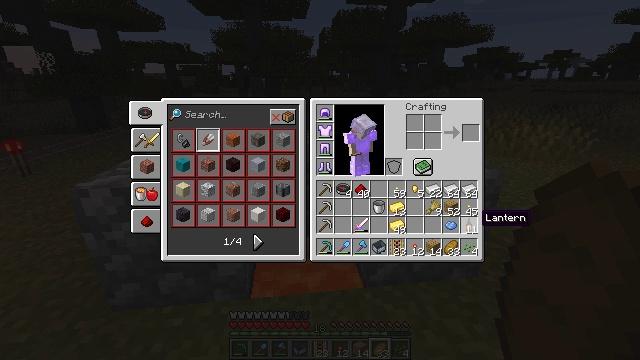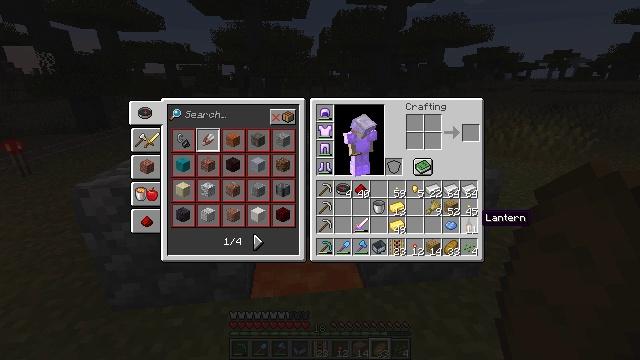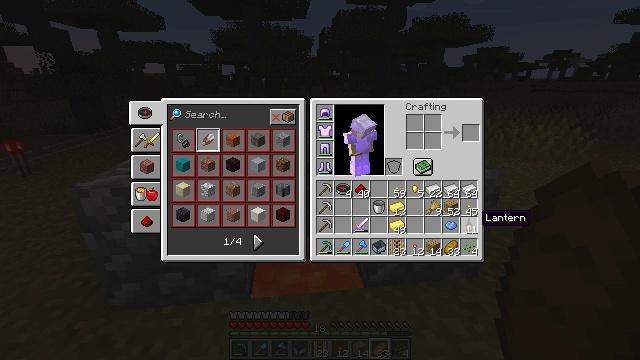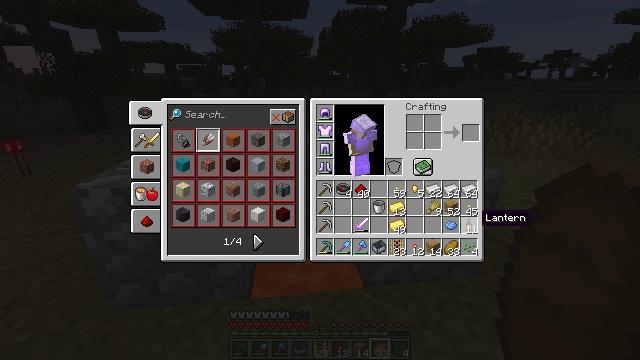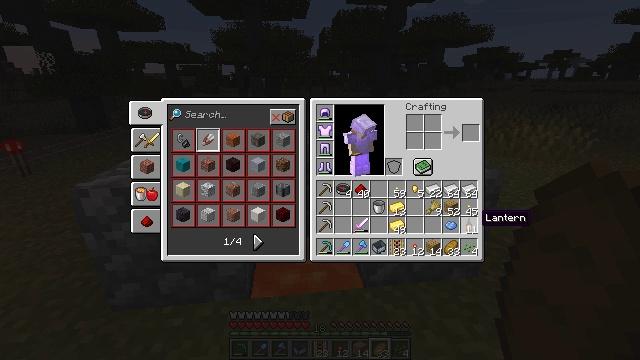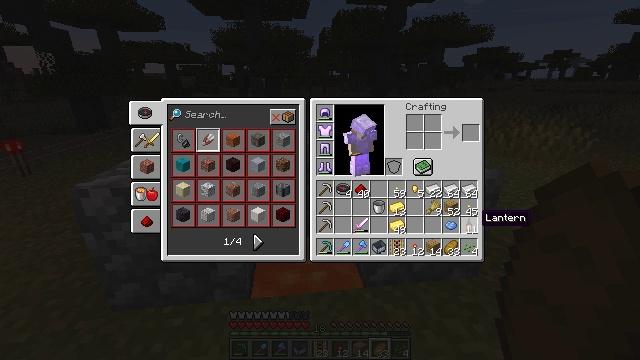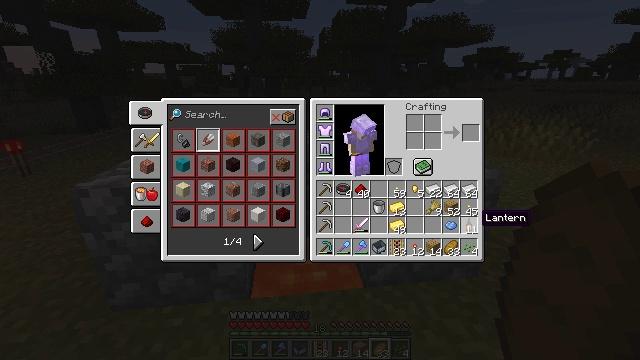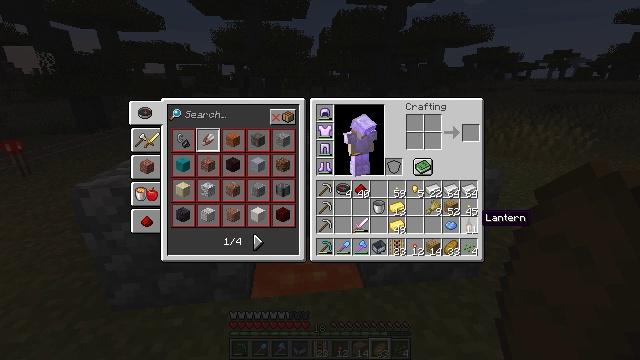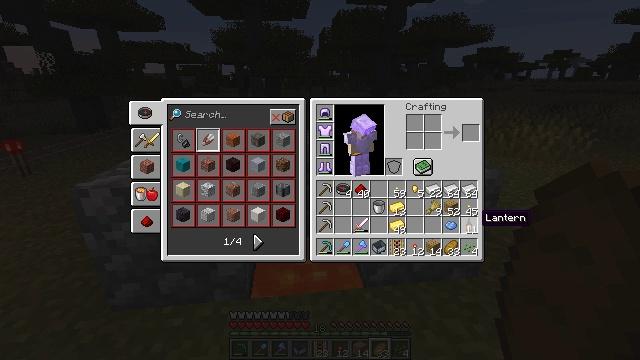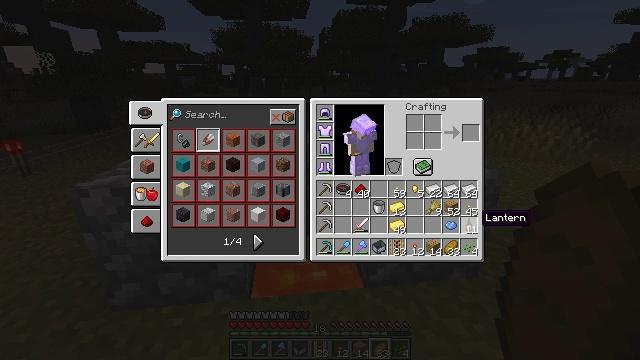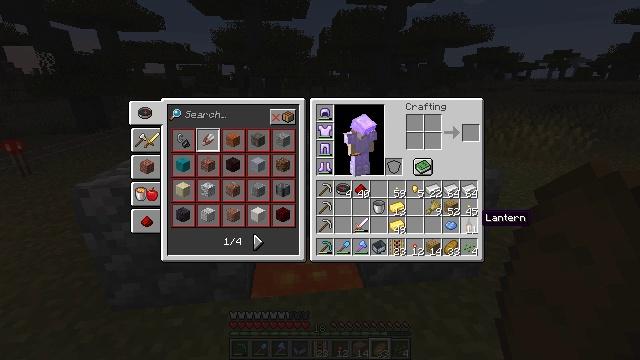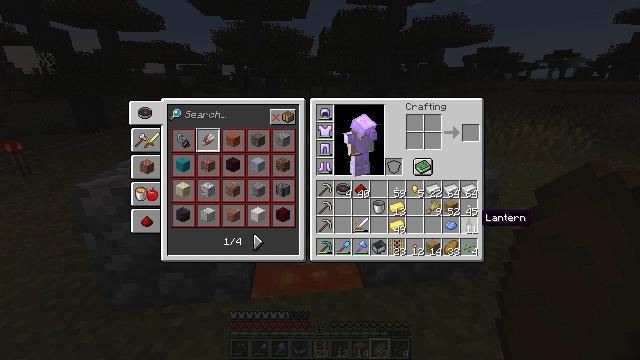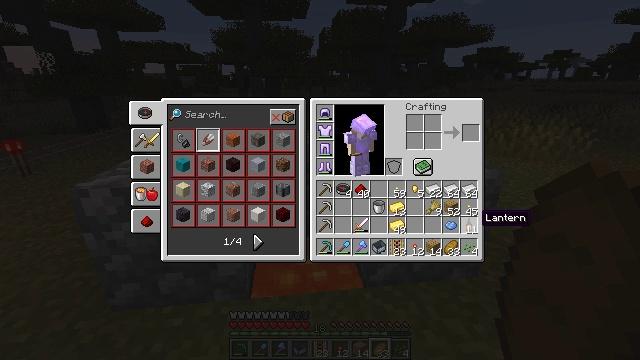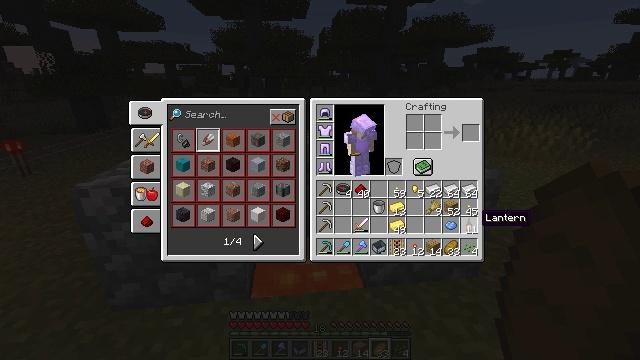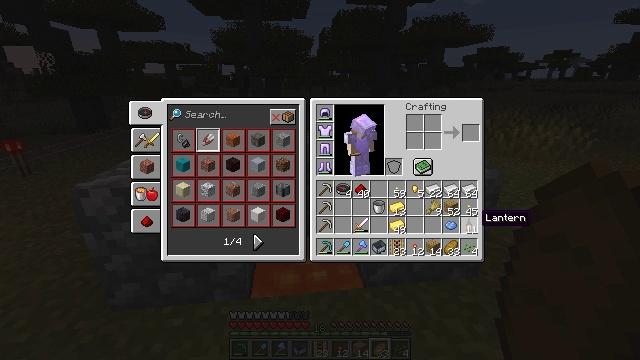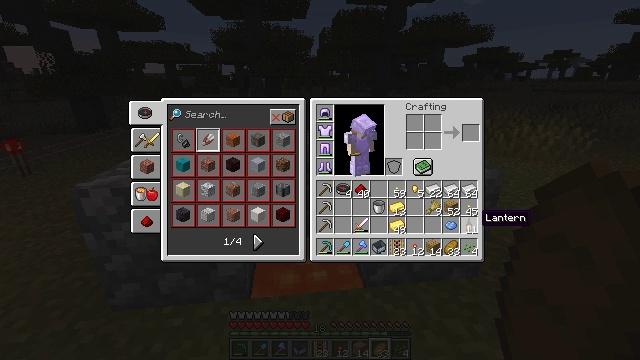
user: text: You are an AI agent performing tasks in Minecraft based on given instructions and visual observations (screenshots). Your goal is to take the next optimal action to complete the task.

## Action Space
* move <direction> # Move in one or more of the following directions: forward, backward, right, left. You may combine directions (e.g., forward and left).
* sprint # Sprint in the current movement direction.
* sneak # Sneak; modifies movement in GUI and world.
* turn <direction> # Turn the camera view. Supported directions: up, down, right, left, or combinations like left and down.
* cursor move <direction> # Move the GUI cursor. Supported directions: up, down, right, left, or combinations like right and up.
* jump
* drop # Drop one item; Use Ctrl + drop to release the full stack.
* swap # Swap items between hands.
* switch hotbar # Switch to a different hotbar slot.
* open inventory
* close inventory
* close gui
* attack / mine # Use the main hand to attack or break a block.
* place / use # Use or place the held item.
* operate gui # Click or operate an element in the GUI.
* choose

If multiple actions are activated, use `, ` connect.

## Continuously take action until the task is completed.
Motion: motion action
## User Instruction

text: Remove a lantern from the inventory.
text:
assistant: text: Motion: no_op
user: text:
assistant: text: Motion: no_op
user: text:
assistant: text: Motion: no_op
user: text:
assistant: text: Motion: no_op
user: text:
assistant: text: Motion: no_op
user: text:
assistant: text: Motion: no_op
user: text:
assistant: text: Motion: no_op
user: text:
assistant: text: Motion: no_op
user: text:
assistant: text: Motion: no_op
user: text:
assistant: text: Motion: no_op
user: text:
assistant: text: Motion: no_op
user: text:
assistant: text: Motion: no_op
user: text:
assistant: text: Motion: no_op
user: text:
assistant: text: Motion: no_op
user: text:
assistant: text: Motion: no_op
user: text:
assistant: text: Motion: no_op
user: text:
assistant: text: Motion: no_op
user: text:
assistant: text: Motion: no_op
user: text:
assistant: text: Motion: no_op
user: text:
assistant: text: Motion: no_op
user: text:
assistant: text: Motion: no_op
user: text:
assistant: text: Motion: no_op
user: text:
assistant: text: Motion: no_op
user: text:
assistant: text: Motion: no_op
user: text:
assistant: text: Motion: no_op
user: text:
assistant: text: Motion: no_op
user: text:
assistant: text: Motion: operate gui
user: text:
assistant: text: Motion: operate gui
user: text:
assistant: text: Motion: operate gui
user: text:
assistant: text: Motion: operate gui